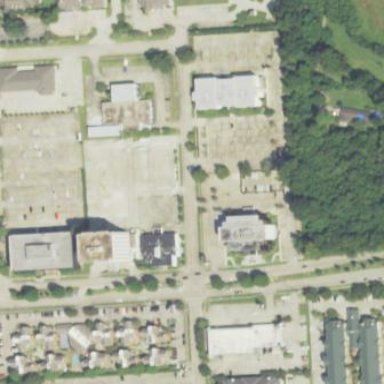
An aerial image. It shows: Commercial area.